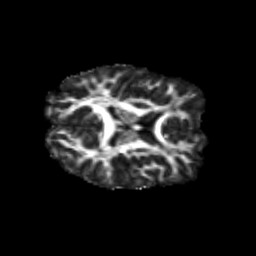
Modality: FA
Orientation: axial
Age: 21
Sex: male
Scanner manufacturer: siemens
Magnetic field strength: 3 T
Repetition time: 3.5 s
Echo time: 0.125 s